Aerial crown-view tile of a tropical tree (Barro Colorado Island, Panama), acquired 20250317:
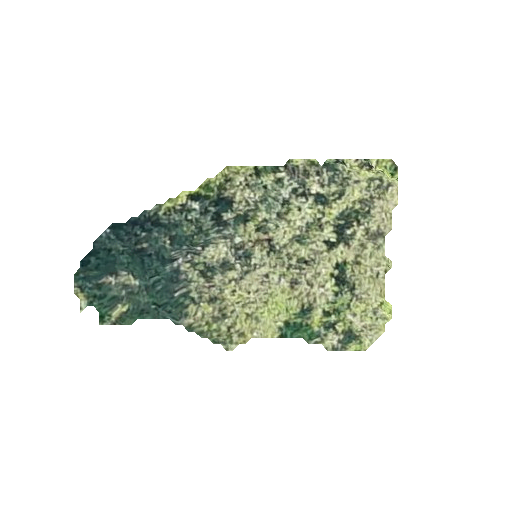
Species: Luehea seemannii
GBIF accepted scientific name: Luehea seemannii
Crown area: 68.498 m²